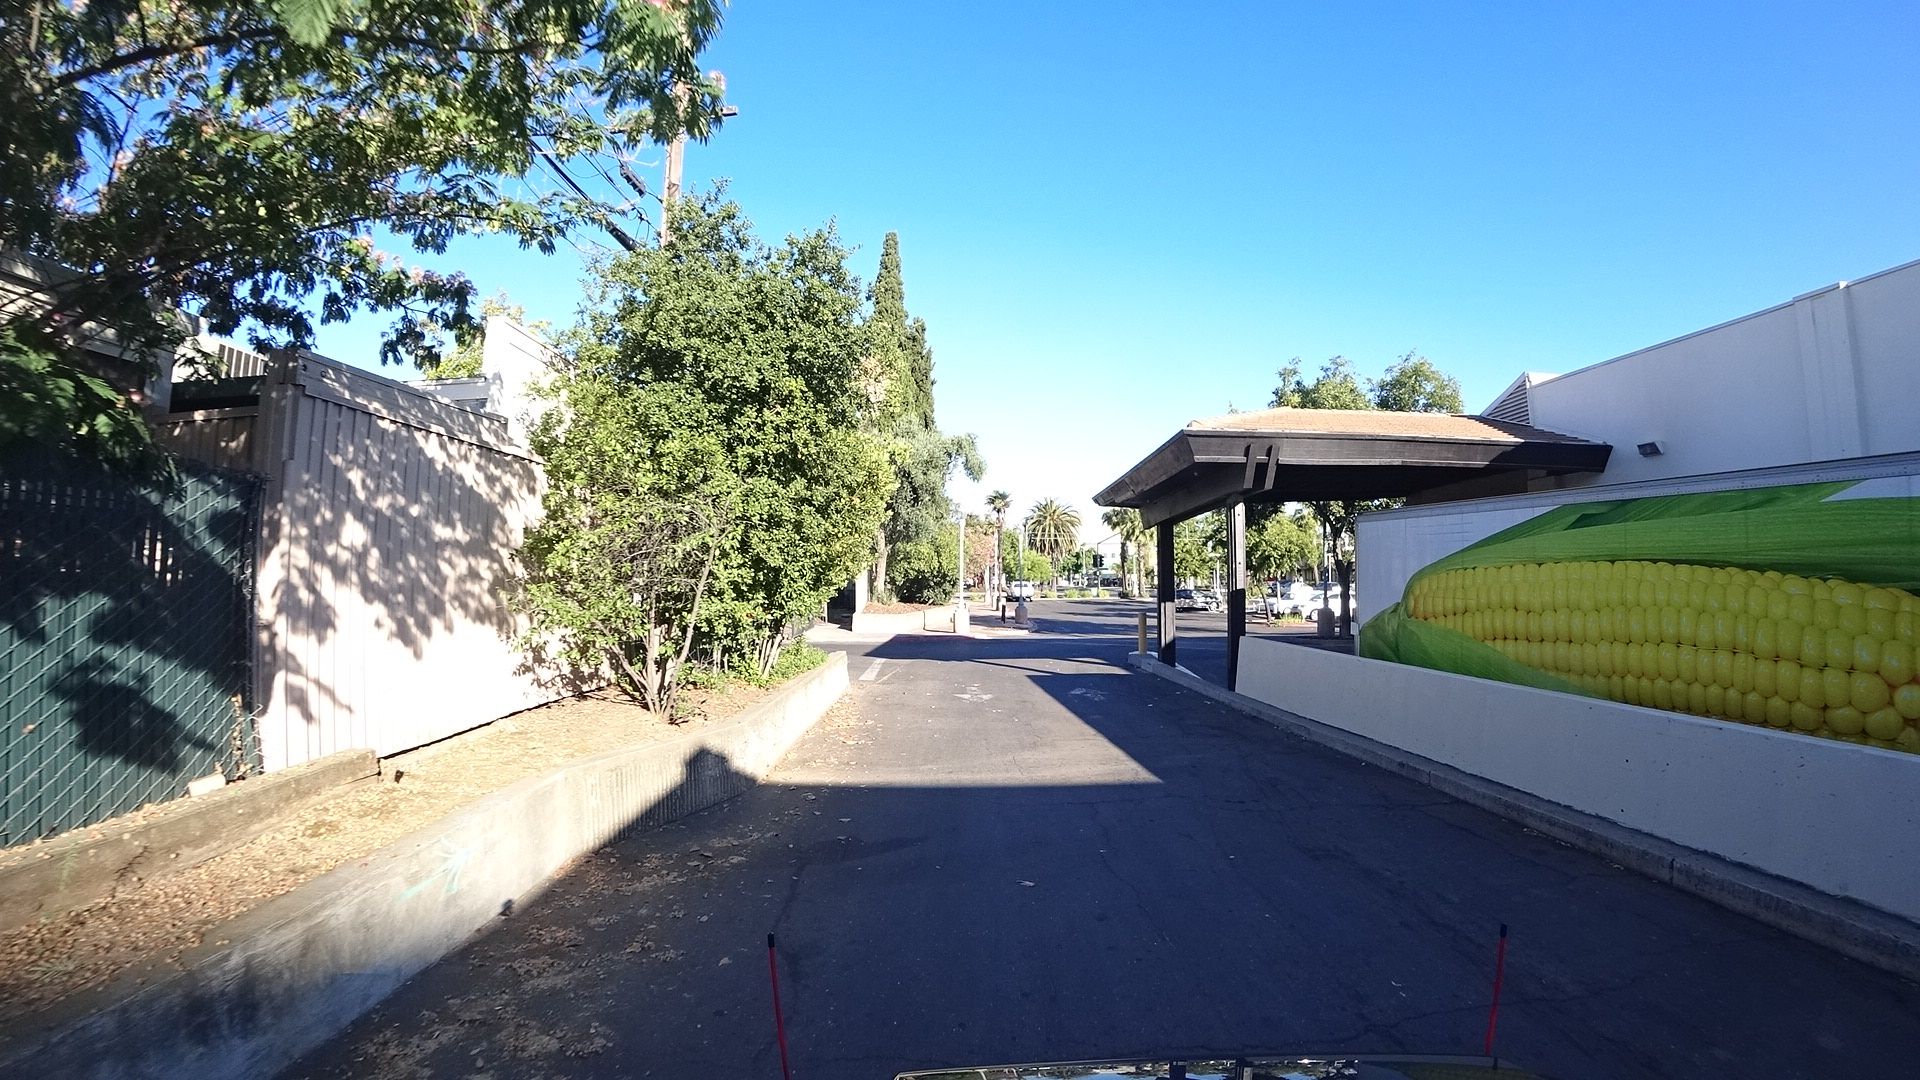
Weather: clear
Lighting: day
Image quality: good
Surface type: cycling surface
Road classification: residential, service
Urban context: urban centre
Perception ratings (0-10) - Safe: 3.71, Lively: 3.1, Beautiful: 5.22, Boring: 2.49, Depressing: 0.41, Wealthy: 3.7